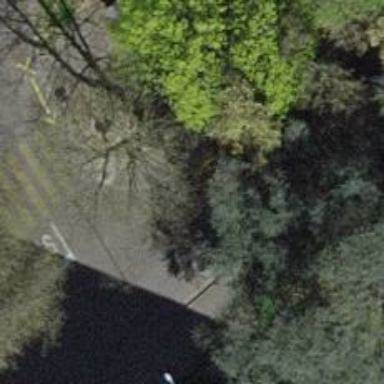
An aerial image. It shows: Marked crossing on the road.